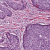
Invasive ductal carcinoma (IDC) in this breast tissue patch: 1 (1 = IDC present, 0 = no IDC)